【题型】选择题　【知识点】立体几何　【难度】easy
已知三棱锥 \(P-ABC\) 中，\(\triangle PAB\) 是边长为2的等边三角形，\(PC = 2\)，\(AC = \sqrt{6}\)，\(BC = \sqrt{2}\)，则三棱锥 \(P-ABC\) 的外接球表面积为（ ）

\vspace{1em}
\noindent
A. \(6\pi\) \quad B. \(10\pi\) \quad C. \(\frac{32}{5}\pi\) \quad D. \(\frac{28}{5}\pi\)
【解答】
【答案】\(\boldsymbol{C}\)

\vspace{1em}
\noindent
【解析】由已知 \(AB^2 + BC^2 = AC^2\)，所以 \(AB \perp BC\)。

取 \(AC\) 中点 \(D\)，则 \(D\) 是 \(\triangle ABC\) 的外心。
又 \(PA = PB = PC\)，所以 \(P\) 点在底面 \(ABC\) 上的射影是 \(\triangle ABC\) 的外心，即为 \(D\)，
所以 \(PD \perp\) 平面 \(ABC\)，因此外接球球心 \(O\) 在 \(PD\) 上，\(\triangle PAC\) 的外接圆就是球的大圆。

\[
PD = \sqrt{PC^2 - CD^2} = \sqrt{2^2 - \left(\frac{\sqrt{6}}{2}\right)^2} = \frac{\sqrt{10}}{2}
\]
所以 \(\sin \angle PCD = \frac{PD}{PC} = \frac{\sqrt{10}}{4}\)。

\[
2OP = \frac{AP}{\sin \angle PCD} = \frac{2}{\frac{\sqrt{10}}{4}}, \quad OP = \frac{2\sqrt{10}}{5}
\]
这就是外接球的半径。

外接球表面积为
\[
S = 4\pi \cdot OP^2 = 4\pi \cdot \left(\frac{2\sqrt{10}}{5}\right)^2 = \frac{32\pi}{5}
\]

故选：\(\boldsymbol{C}\)。

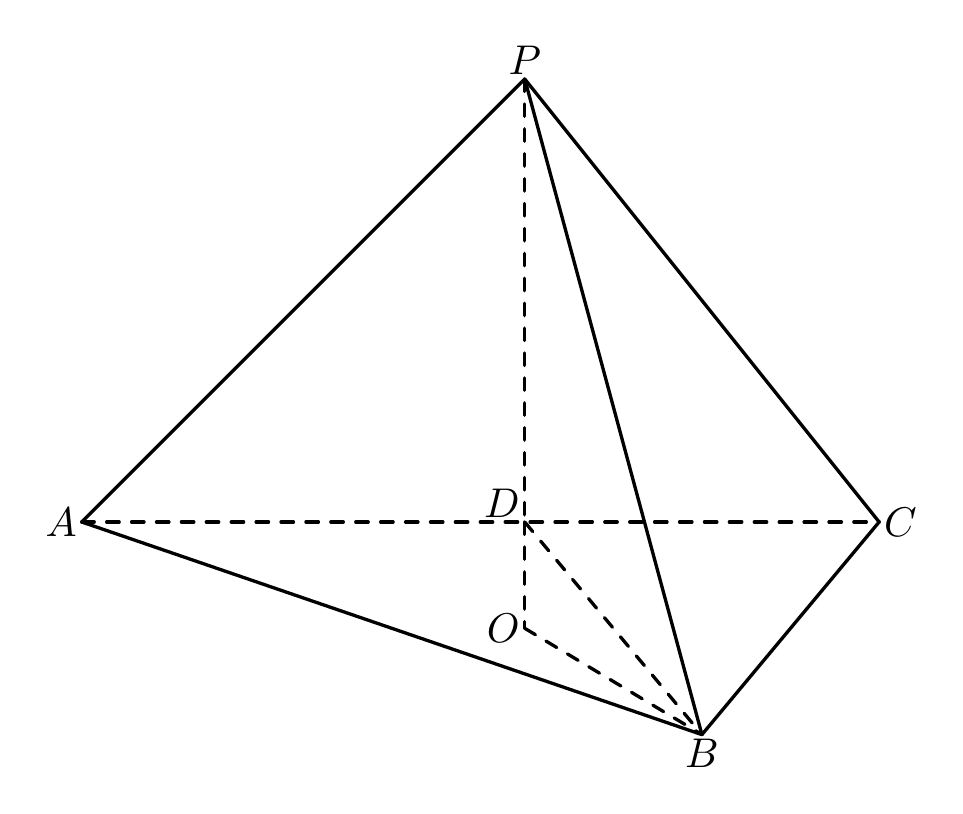